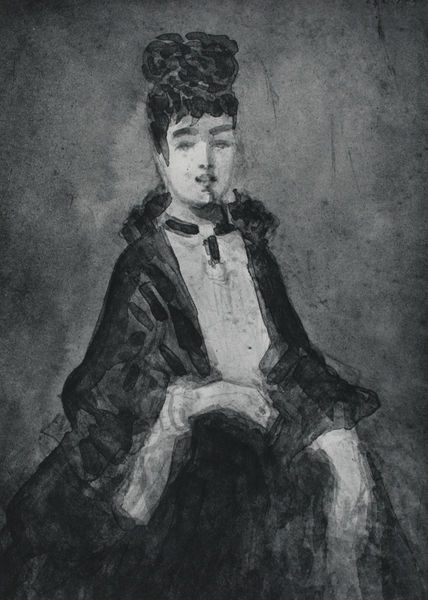
Titel: Femme à mi-corps, en robe noir
Künstler: Constantin Guys
Standort: Paris
Institution: Musée Carnavalet
Schlagwörter: dunkel, gemälde, hand, kopf, umhang, wasser, weiß, aquarell, mädchen, frau, frisur, grau, hell, hintergrund, hut, kleid, mund, nase, schmuck, schwarz, skizze, blick, dame, tuch, ball, expressionismus, rock, jung, arm, augen, bluse, falten, gesicht, kragen, spitze, weit, ärmel, bild, bildnis, hände, portrait, porträt, öl, gewand, haare, mantel, sitzend, adel, augenbrauen, frontal, hübsch, locken, spanien, dutt, halsband, studie, kette, wasserfarbe, aufrecht, tusch, hochsteckfrisur, augenbraue, fein, ring, striche, unscharf, foto, fotografie, tusche, wasserfarben, schwarz-weiß, radierung, wei0, manschetten, entwurf, tinte, durchsichtig, ölskizze, verlauf, kollie, lavierung, schwaz, vorzeichnung, geischt, lacke, bärtchen, farbstudie, hochgeschlossen, transvestit, pritze, halbfrontal, blick gen zuschauer, aqaurell, wasserfarebn